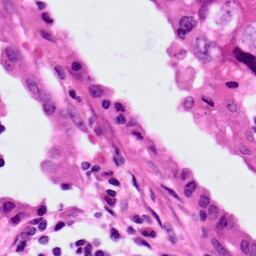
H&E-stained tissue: Lung